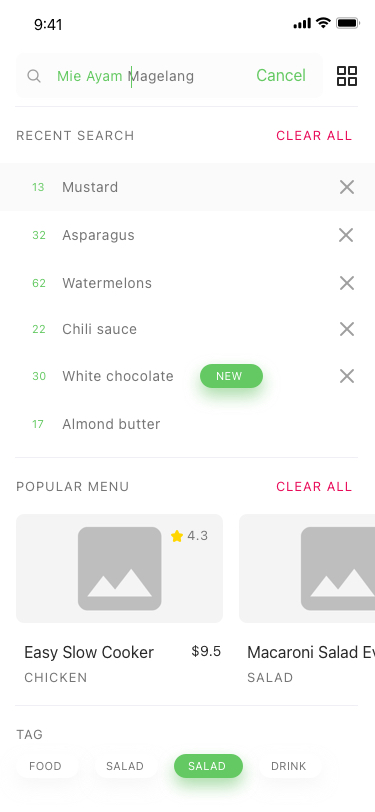
Text in this UI design:
TAG
SALAD
food
SALAD
DRINK
Macaroni Salad Ever
salad
4.3
Easy Slow Cooker
chicken
$9.5
POPULAR MENU
clear all
Mustard
13
Asparagus
32
Watermelons
62
Chili sauce
22
White chocolate
30
Almond butter
17
NEW
recent search
clear all
Mie Ayam Magelang
Cancel